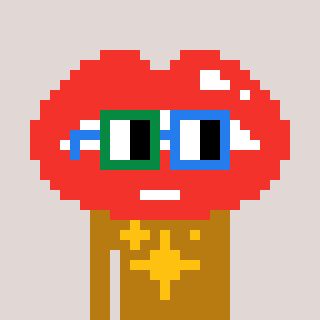
a pixel art character with square green and blue glasses, a lips-shaped head and a gold-colored body on a warm background